Question: Can anybody let me know how I can compare two scans with different clusters in them. I have attached a picture showing both of the scans. I want to keep the clusters which are present in both the scans.

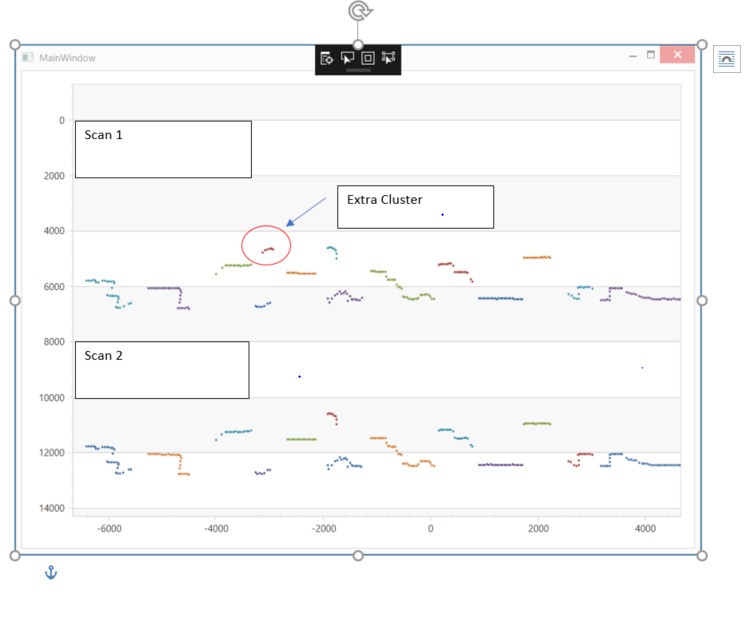
Answer: Assuming the two sets contain the same points ( possibly with some noise added), but one of the sets contains extra points.
It should then be fairly simple to check the distance from each point in set A to each point in set B. If there is any point within some radius can mark the point as part of both set A and B. This kind of search will probably benefit greatly from some kind of search structure, like a Kd-Tree, or some other optimization approach.
Without more details it is difficult to provide a more detailed suggestion.